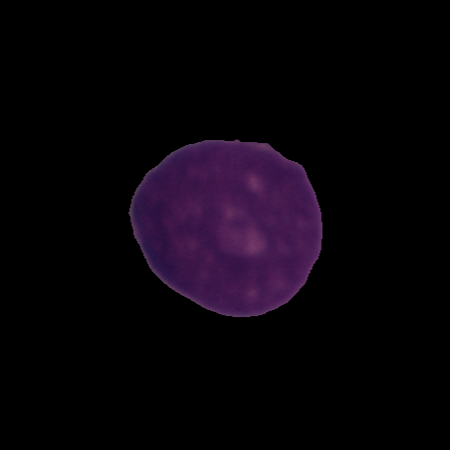
Label: cancer